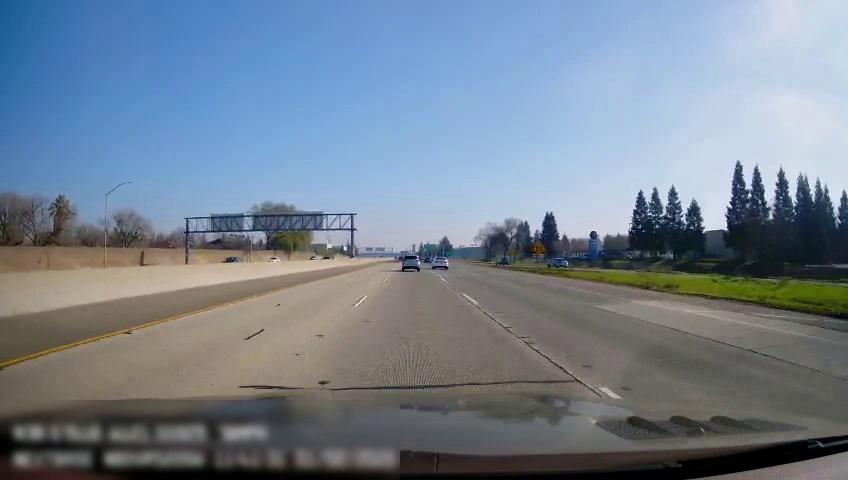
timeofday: Day
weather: Sunny
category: Vehicles | Car
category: Vehicles | Car
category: Drivable Space
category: Vehicles | SUV
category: Vehicles | Car
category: Vehicles | Car
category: Vehicles | SUV
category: Lanes | Current Lane
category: Lanes | Current Lane
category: Lanes | Current Lane
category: Traffic | Signs
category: Traffic | Signs
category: Traffic | Signs
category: Traffic | Signs
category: Traffic | Signs